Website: home-depot
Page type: customer-info-address
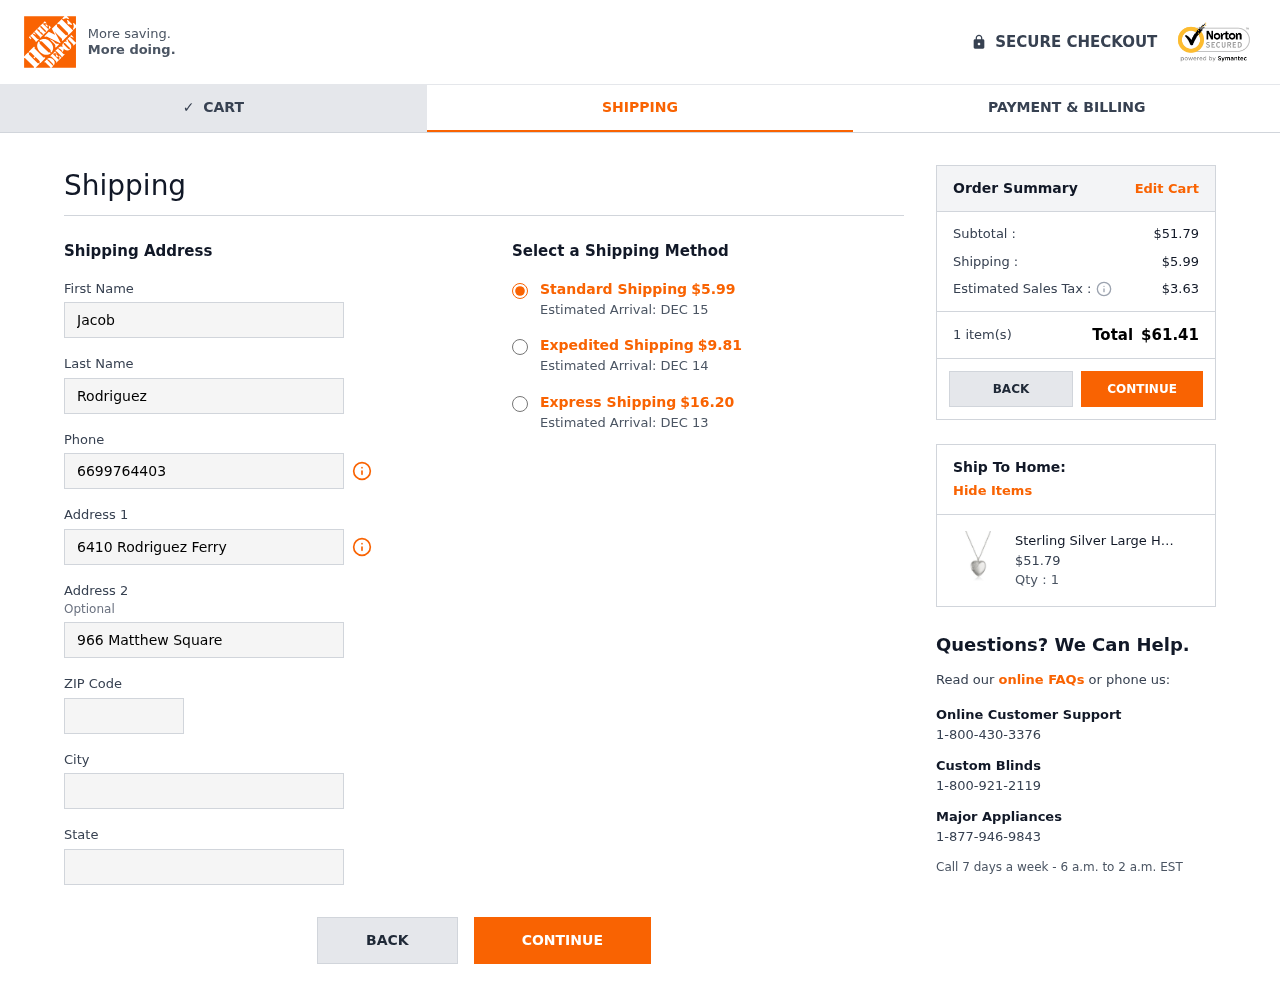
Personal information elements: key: PII_CITY
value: West Nancyville
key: PII_FIRSTNAME
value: Jacob
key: PII_LASTNAME
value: Rodriguez
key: PII_PHONE
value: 6699764403
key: PII_POSTCODE
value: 65398
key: PII_STATE
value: Tennessee
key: PII_STREET
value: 6410 Rodriguez Ferry
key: PII_STREET2
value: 966 Matthew Square Apt. 741
Product elements: key: PRODUCT1_NAME
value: Sterling Silver Large Hand Engraved Floral Heart Pendant with Satin and Polished Finish Locket Neckl
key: PRODUCT1_PRICE
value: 51.79
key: PRODUCT1_QUANTITY
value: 1
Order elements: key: ORDER_SHIPPING_COST
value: $5.99
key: ORDER_DELIVERY_DATE
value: Estimated Arrival: DEC 15
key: ORDER_SHIPPING_COST_EXPEDITED
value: $9.81
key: ORDER_DELIVERY_DATE_EXPEDITED
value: Estimated Arrival: DEC 14
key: ORDER_SHIPPING_COST_EXPRESS
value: $16.20
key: ORDER_DELIVERY_DATE_EXPRESS
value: Estimated Arrival: DEC 13
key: ORDER_SUBTOTAL
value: $51.79
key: ORDER_TAX
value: $3.63
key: ORDER_NUM_ITEMS
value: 1 item(s)
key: ORDER_TOTAL
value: $61.41